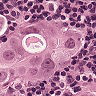
Metastatic tissue present: yes